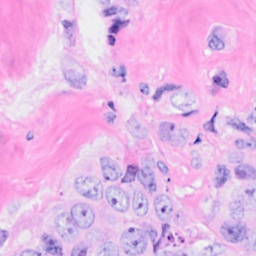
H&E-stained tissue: Breast